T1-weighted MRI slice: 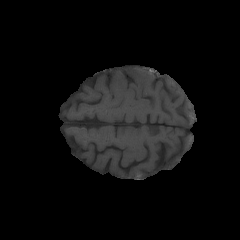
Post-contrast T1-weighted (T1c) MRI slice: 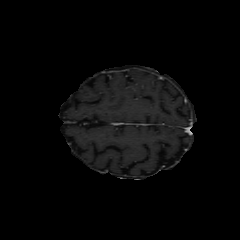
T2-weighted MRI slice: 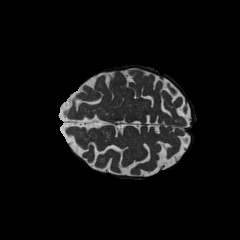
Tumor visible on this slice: yes